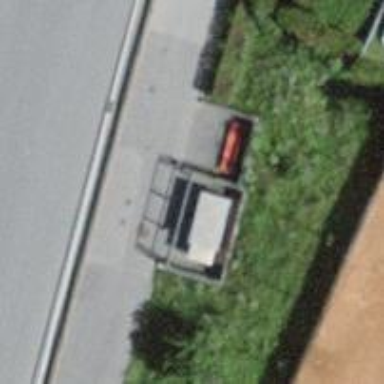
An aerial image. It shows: Red bench.